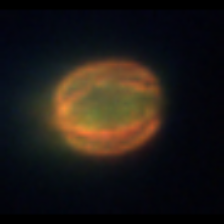
Taxon: Centric
Group: Diatoms